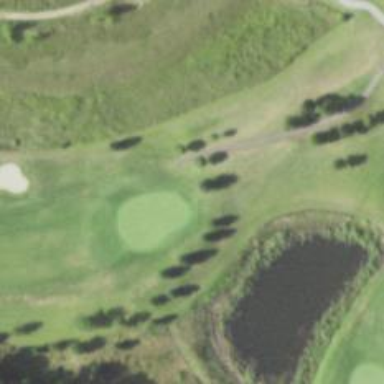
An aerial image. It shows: View of golf hole.